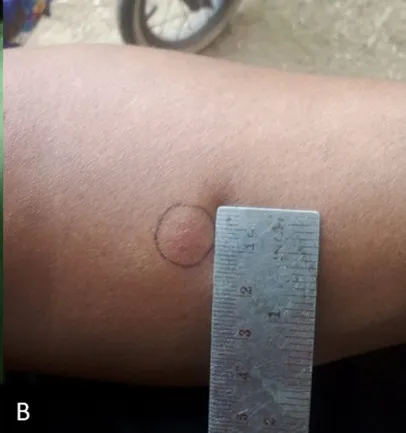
Negative result of Mantoux test.
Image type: medical_photograph (skin_photograph)